Field crop: maize
Growth stage: 2
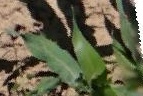
Species: maize